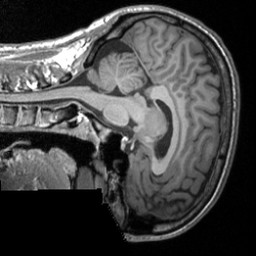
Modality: T1w
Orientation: sagittal
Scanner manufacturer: siemens
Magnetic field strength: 3 T
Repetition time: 1.9 s
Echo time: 0.00226 s